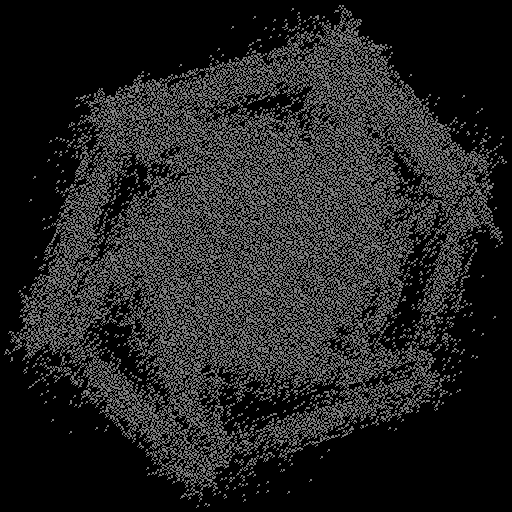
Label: morningglory